Question: I am setting the width of my text input's and text area using css:
'''
input[type=text],
input[type=file],
textarea {
width: 305px;
}
'''
For some reason in firefox the textarea width appears shorter:

Works fine in safari and chrome. How can I fix this?
As explained here:
<URL>
adding:
'''
padding: 0;
border: 1px solid #ccc;
'''
does the trick.
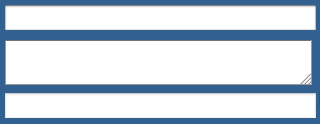
Answer: I believe this is because the input tags and textarea tags have a different border by default. Try adding a border to your CSS to achieve the same widths.
'''
input[type=text],
input[type=file],
textarea {
width: 305px;
border: 1px solid black;
}
'''
Here's an example: <URL>